Field crop: tomato
Growth stage: 2
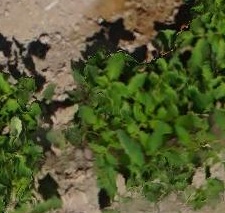
Species: tomato